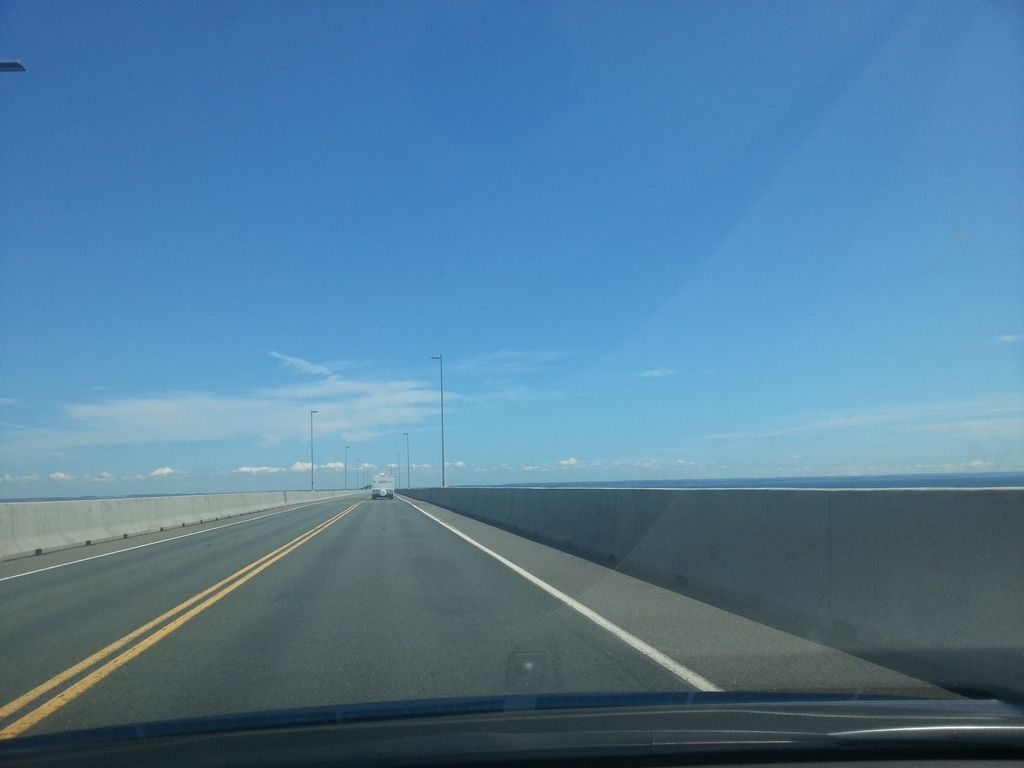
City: charlottetown